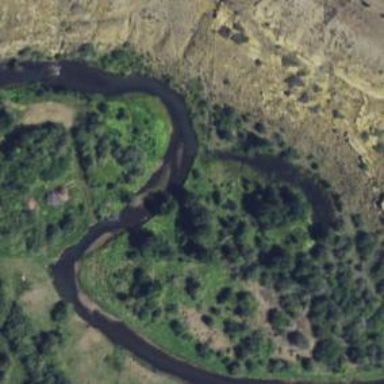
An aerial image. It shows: Oxbow water feature in nature.